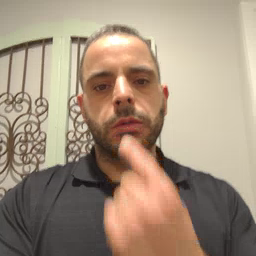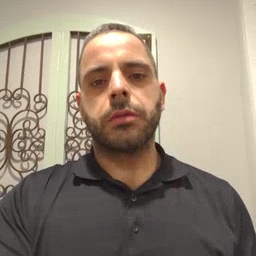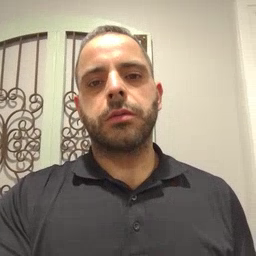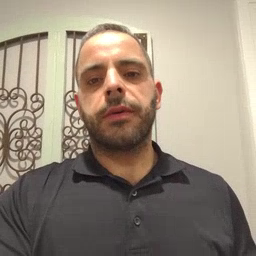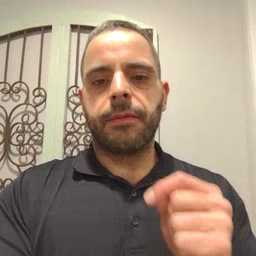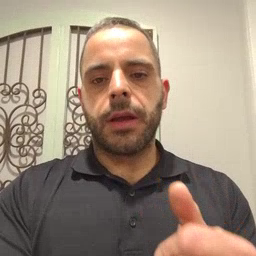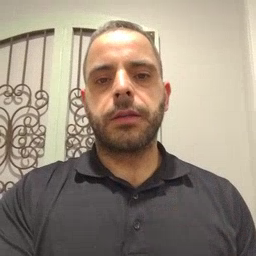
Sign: fast